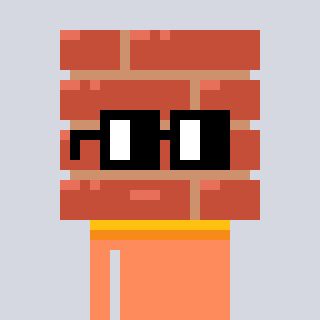
a pixel art character with square black glasses, a wall-shaped head and a peachy-colored body on a cool background